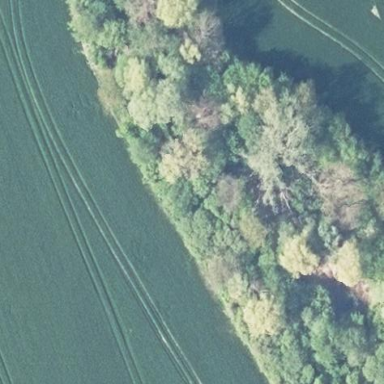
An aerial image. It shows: Forest area.